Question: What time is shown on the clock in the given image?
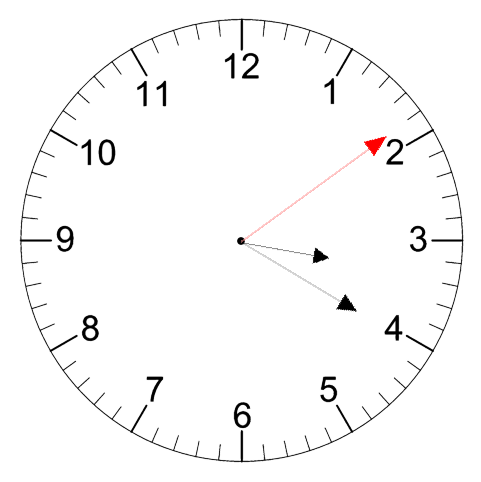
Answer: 03:20:09